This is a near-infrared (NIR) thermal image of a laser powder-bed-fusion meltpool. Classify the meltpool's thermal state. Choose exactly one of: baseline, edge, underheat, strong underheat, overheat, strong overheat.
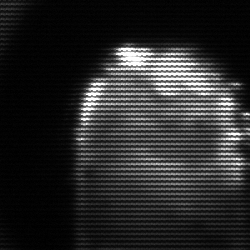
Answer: baseline